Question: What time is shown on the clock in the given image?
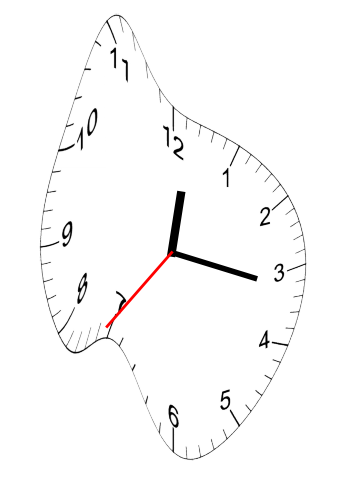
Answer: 12:16:36